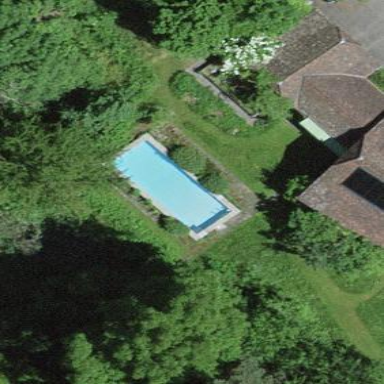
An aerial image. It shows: Swimming pool located in leisure land.